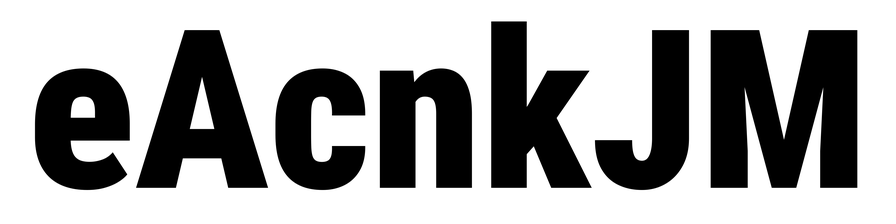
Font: Roboto_Condensed_Black